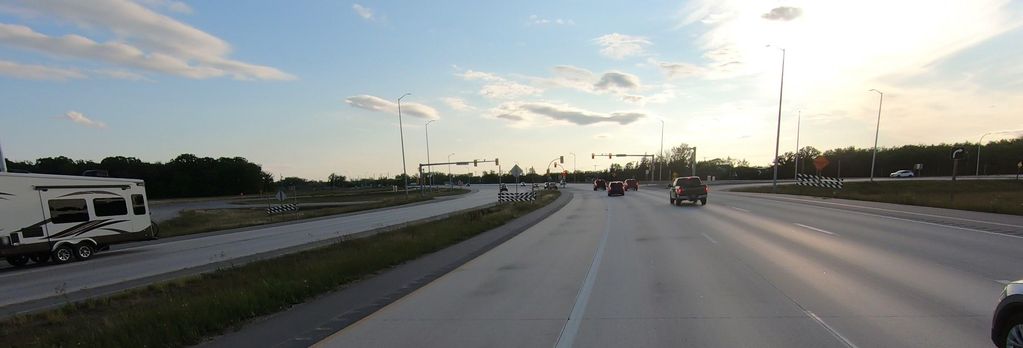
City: winnipeg